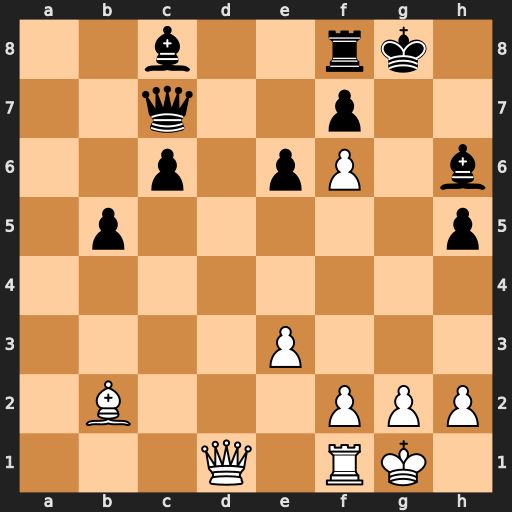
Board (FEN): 2b2rk1/2q2p2/2p1pP1b/1p5p/8/4P3/1B3PPP/3Q1RK1
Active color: w
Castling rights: -
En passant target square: -
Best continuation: Qxh5 Kh7 Be5 Qxe5 Qxe5